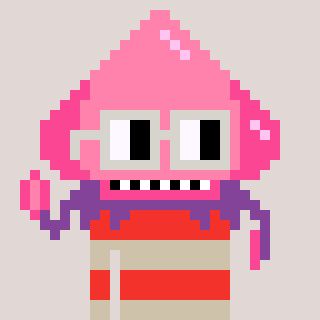
a pixel art character with square light gray glasses, a squid-shaped head and a bege-colored body on a warm background